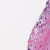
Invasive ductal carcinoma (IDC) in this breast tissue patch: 0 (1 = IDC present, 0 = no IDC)